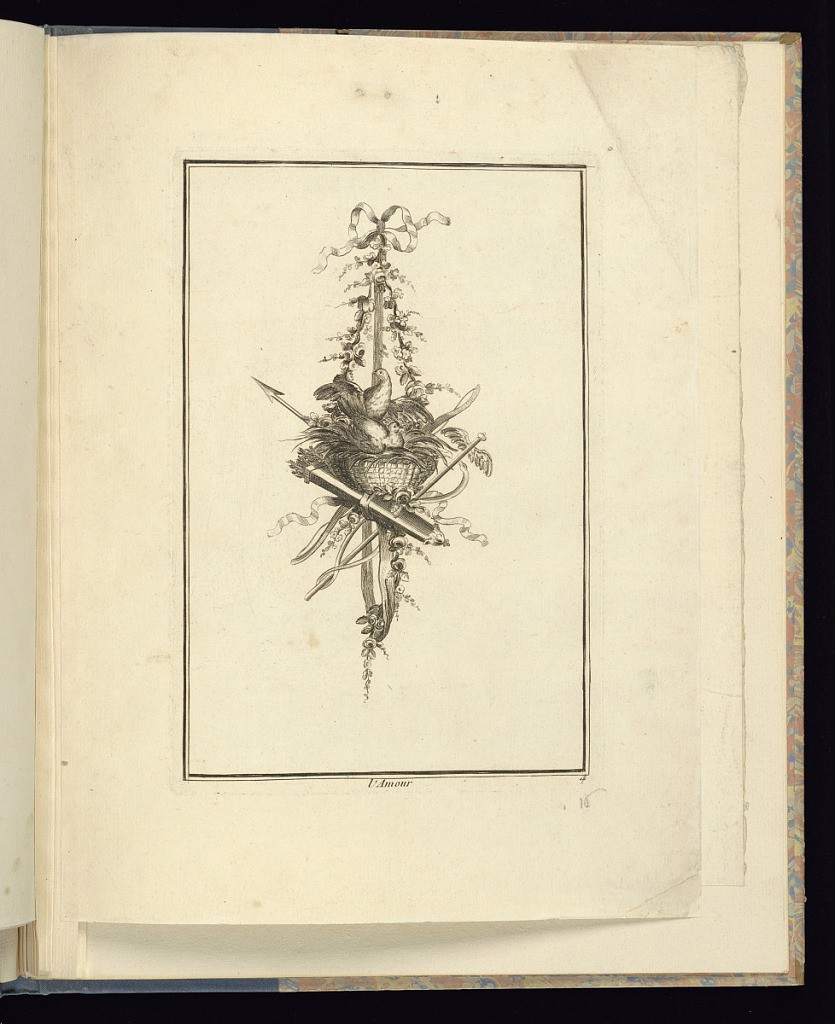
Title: L'Amour
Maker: P. Moithey, French, active 18th century
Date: mid- 18th–late 18th century
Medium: Etching on laid paper
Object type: Print
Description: A design for an ornamental trophy representing love, incorporating two birds (possibly doves) in a basket nest, a quire of arrows, a bow, a caduceus, foliate branches with flowers, and ribbons. The plate is titled and numbered.